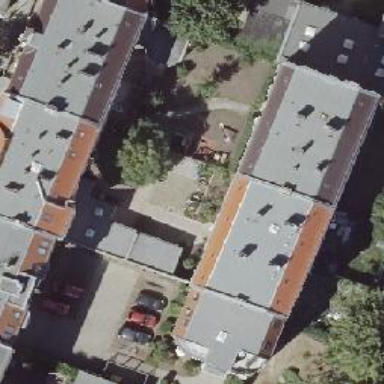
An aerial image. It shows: Building with apartments featuring unique double saltbox roof shape.